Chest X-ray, AP view. Patient: 61 years old, sex F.
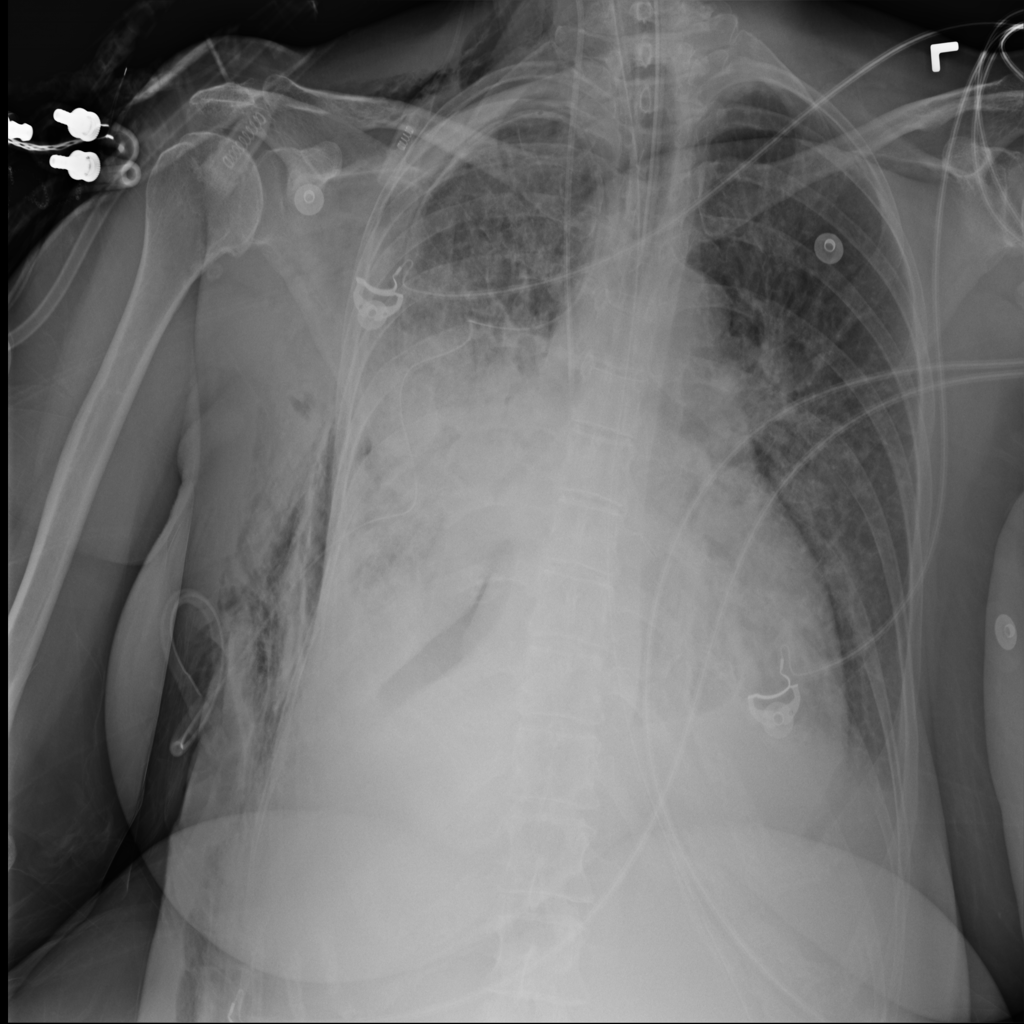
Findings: Cardiomegaly, Effusion, Emphysema, Pneumothorax